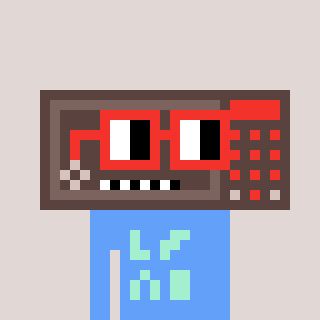
a pixel art character with square red glasses, a wallsafe-shaped head and a blue-colored body on a warm background